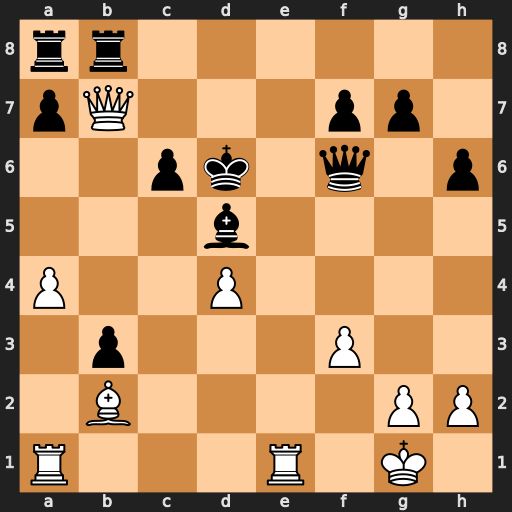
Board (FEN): rr6/pQ3pp1/2pk1q1p/3b4/P2P4/1p3P2/1B4PP/R3R1K1
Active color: w
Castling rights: -
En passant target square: -
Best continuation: Ba3+ c5 dxc5#